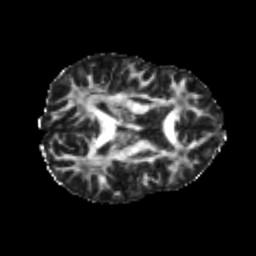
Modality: FA
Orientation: axial
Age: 24
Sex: male
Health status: healthy
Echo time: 0.074 s